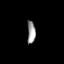
Tissue: prostate
Cell type: Endothelial cells
Senescence score: 0.252
Nuclear area (px): 179
Mean DAPI intensity: 155.553